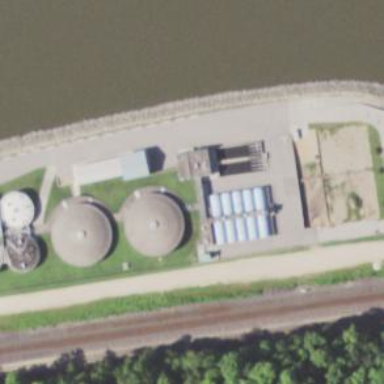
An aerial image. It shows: Storage tank that is man-made.